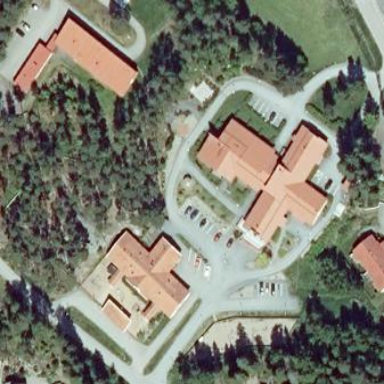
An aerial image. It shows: Nursing home building.